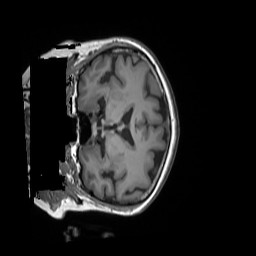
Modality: T1w
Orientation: coronal
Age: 60
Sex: female
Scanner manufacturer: siemens
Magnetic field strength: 3 T
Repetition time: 1.55 s
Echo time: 0.00234 s